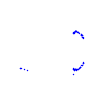
Particle: kaon